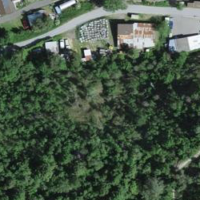
EUNIS habitat code: 55
Species observed at this site:
Parus major
Chloris chloris